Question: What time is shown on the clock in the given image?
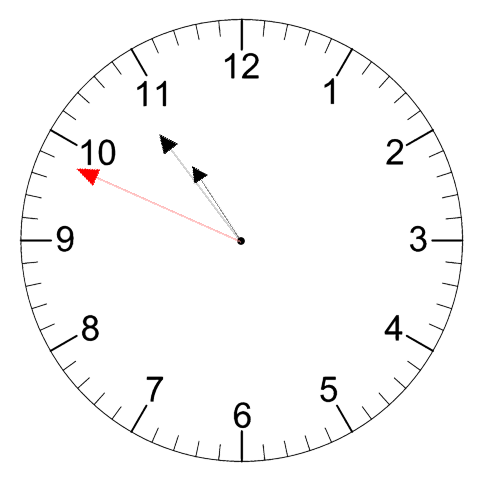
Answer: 10:53:49